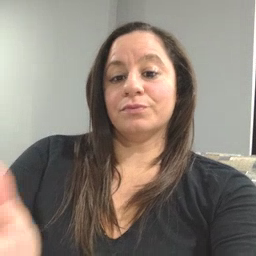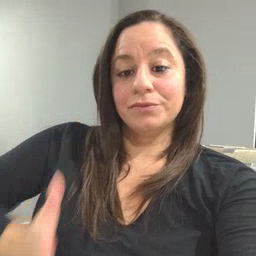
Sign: beside